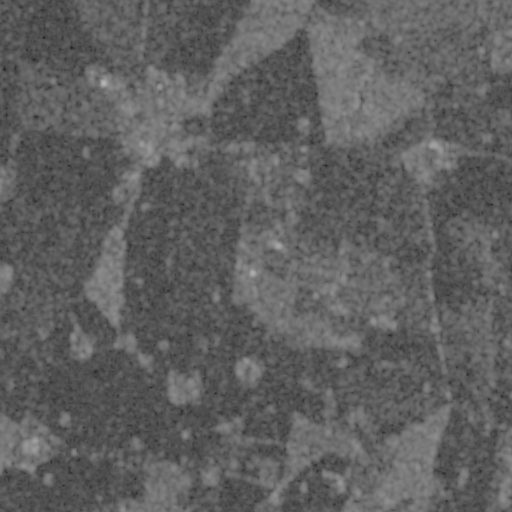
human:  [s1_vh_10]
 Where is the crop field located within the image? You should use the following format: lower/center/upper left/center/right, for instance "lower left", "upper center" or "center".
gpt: The crop field is located in the lower right of the image.
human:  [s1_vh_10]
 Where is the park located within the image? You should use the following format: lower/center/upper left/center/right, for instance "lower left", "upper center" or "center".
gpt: The park is located in the upper left of the image.
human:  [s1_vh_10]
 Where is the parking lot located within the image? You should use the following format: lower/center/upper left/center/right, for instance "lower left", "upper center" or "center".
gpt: The parking lot is located in the upper left of the image.
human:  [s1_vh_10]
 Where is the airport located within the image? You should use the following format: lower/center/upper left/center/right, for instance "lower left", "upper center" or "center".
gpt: There is no airport in the image.

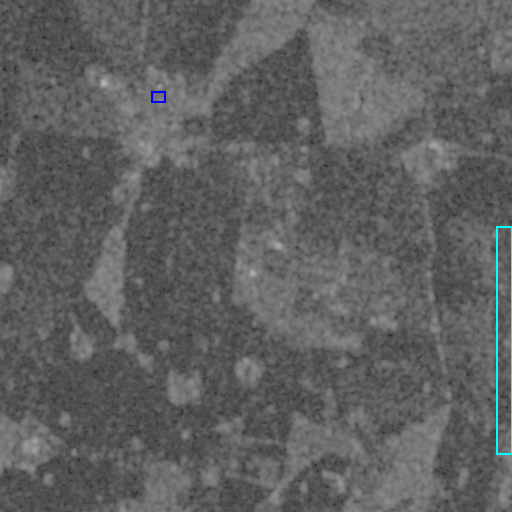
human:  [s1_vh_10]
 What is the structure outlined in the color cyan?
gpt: The structure outlined in cyan is a crop field.
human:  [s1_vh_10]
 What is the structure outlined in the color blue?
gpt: The structure outlined in blue is a park.
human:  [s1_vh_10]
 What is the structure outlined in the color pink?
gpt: There is no pink outline.